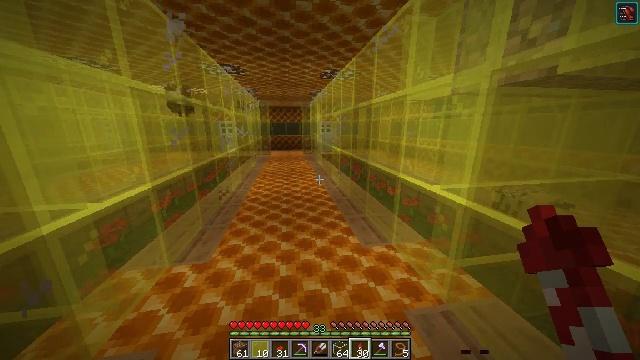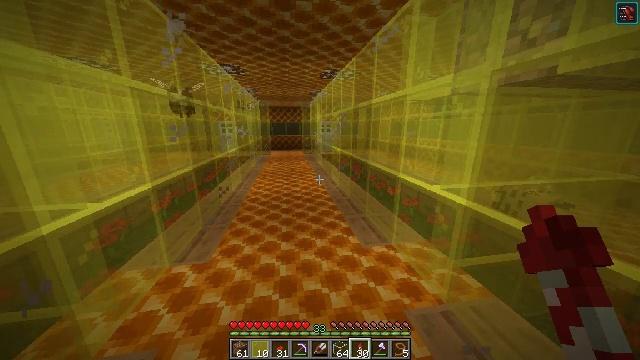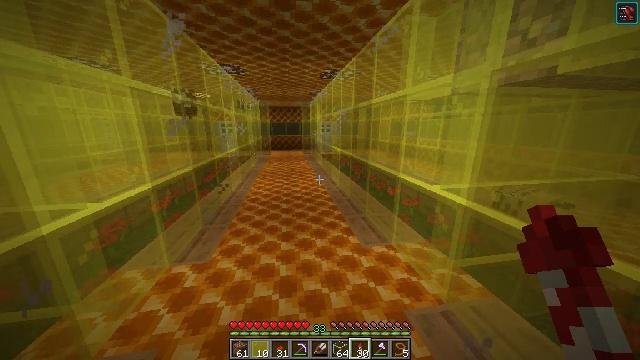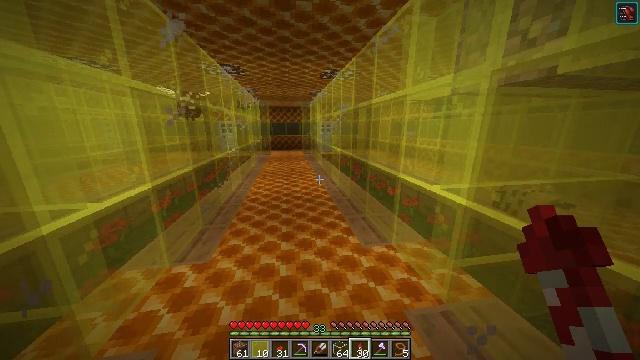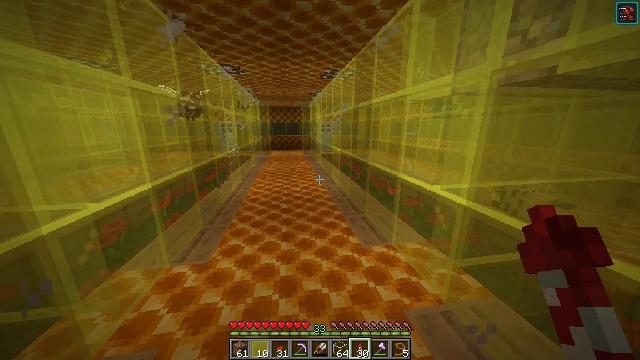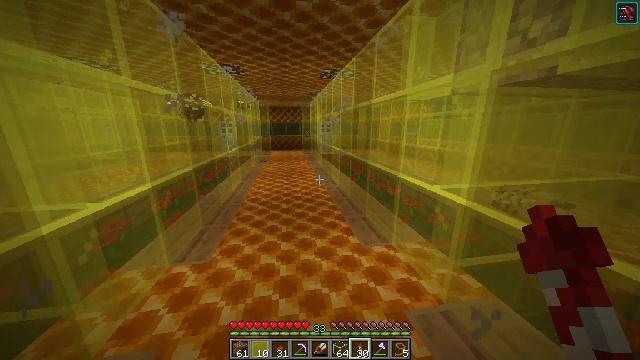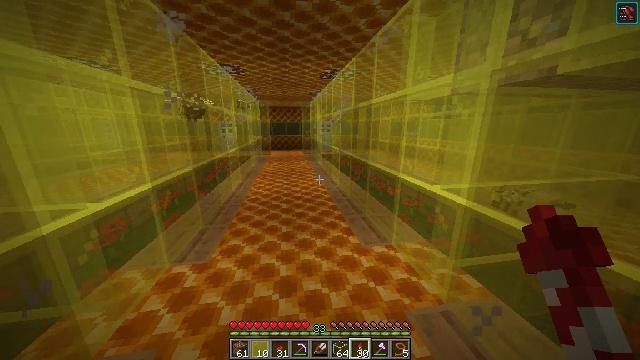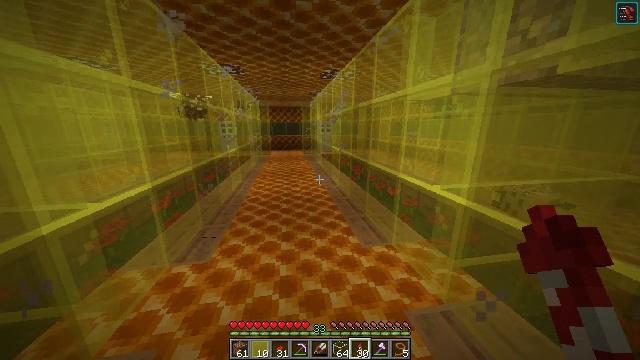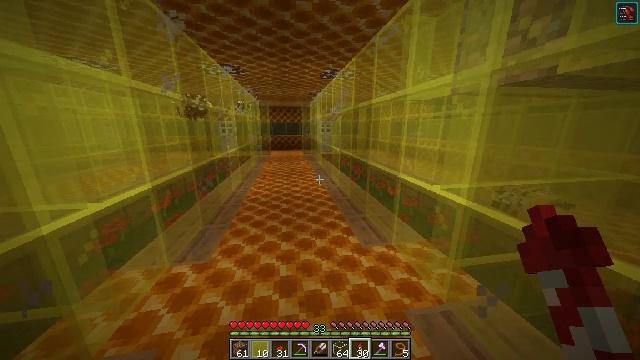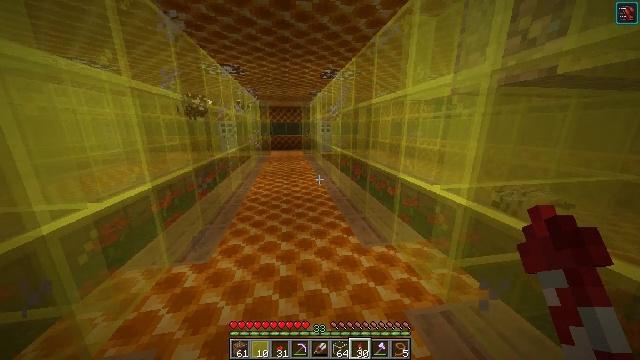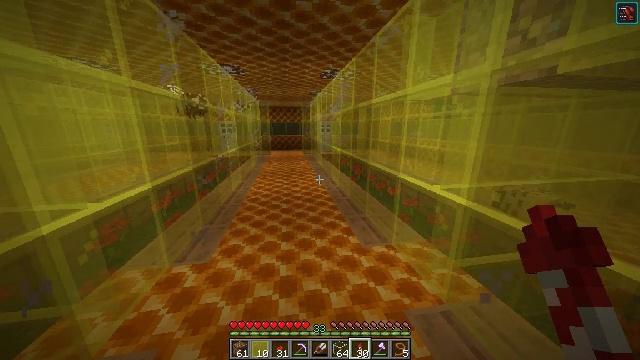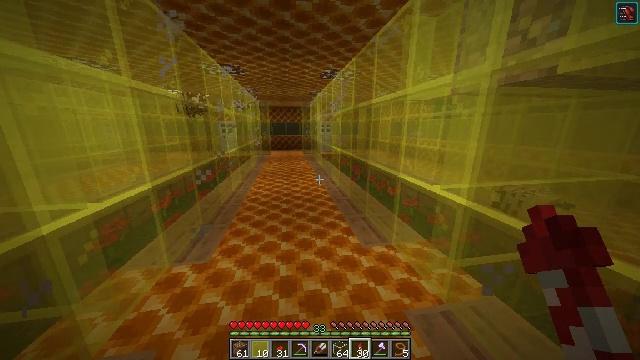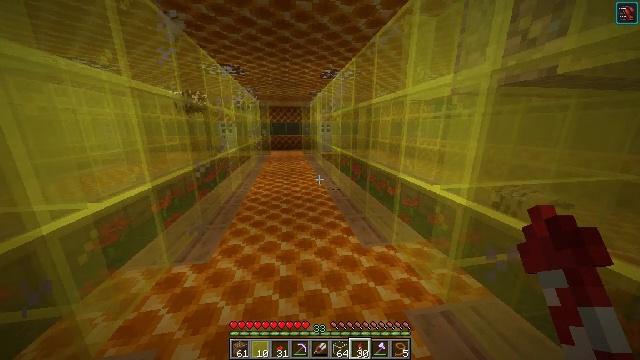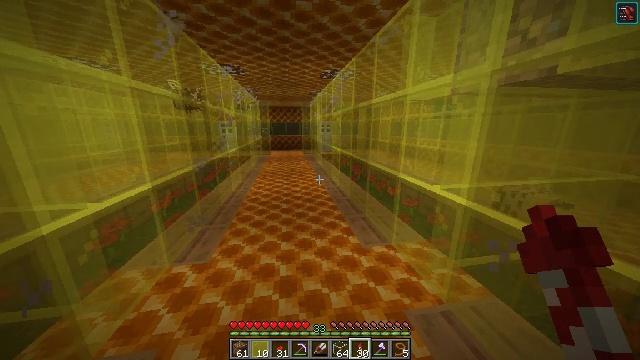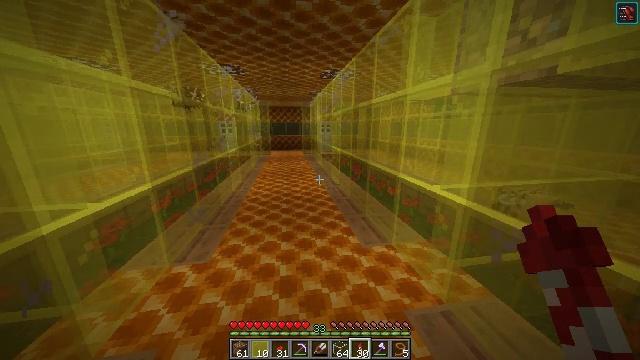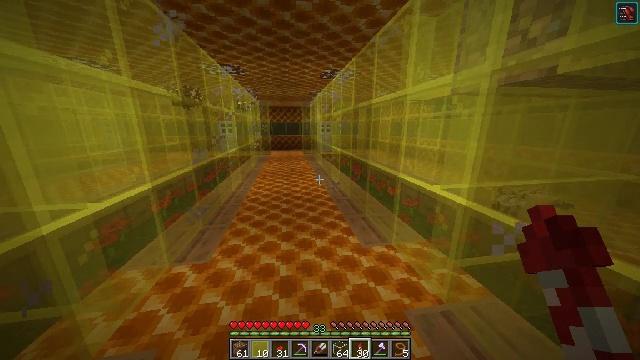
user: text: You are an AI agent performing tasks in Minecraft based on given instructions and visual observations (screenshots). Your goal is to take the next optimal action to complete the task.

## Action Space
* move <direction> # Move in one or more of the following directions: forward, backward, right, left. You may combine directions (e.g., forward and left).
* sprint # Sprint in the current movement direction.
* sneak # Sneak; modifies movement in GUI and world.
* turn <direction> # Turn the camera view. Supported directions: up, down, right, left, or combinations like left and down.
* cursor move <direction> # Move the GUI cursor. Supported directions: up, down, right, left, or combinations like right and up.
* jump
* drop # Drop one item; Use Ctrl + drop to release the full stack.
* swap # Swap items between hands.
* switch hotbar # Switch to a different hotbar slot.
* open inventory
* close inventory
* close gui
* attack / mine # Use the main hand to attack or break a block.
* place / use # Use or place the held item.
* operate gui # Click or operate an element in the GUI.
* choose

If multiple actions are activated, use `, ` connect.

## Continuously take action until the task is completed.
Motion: motion action
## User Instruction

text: Organize honeycombs in a 2x2 pattern to craft a honeycomb block.
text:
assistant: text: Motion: no_op
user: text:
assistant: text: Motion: no_op
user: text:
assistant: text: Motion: no_op
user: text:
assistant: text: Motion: no_op
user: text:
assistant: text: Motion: no_op
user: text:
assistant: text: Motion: no_op
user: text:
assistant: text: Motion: no_op
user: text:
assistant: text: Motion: no_op
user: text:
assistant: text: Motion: no_op
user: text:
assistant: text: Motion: no_op
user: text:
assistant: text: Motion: no_op
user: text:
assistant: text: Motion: no_op
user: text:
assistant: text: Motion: no_op
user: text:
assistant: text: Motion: no_op
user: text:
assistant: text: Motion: no_op
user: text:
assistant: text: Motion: no_op
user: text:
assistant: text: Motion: no_op
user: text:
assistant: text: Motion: no_op
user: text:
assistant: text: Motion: no_op
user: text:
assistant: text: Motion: no_op
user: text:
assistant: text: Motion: no_op
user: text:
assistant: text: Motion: no_op
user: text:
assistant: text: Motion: no_op
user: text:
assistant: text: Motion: no_op
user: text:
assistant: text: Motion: no_op
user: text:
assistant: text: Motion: no_op
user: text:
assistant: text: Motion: no_op
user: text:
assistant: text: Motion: no_op
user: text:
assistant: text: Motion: no_op
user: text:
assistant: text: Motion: no_op